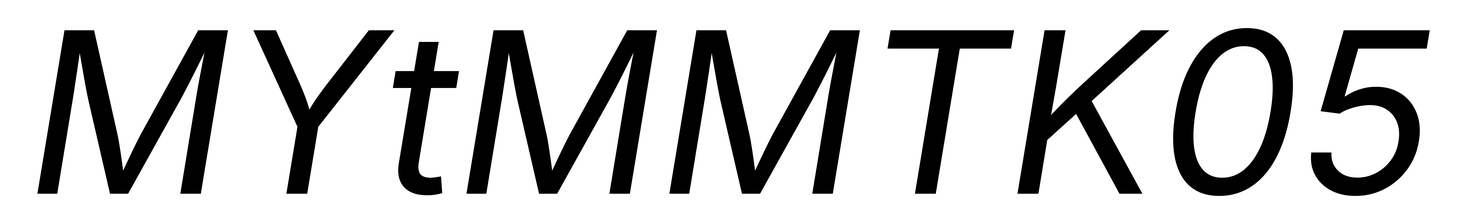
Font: Inter-Italic_Italic